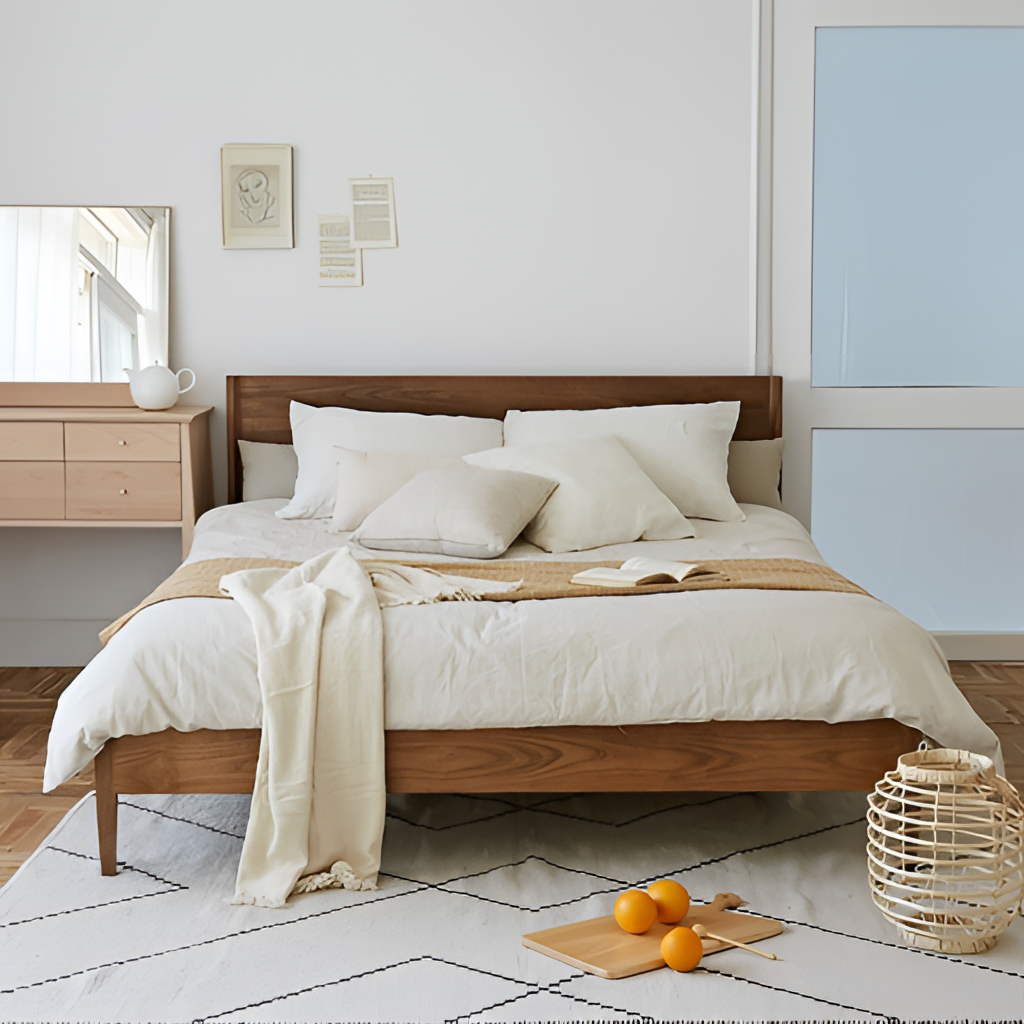
bedroom, brown wood bed, modern, paint wallpaper, with solid pattern, brown wood flooring, with parquet pattern